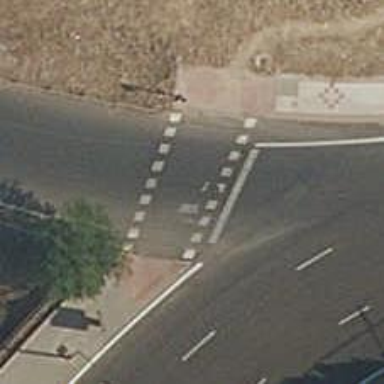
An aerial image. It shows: Uncontrolled road crossing.